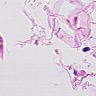
Metastatic tissue present: no